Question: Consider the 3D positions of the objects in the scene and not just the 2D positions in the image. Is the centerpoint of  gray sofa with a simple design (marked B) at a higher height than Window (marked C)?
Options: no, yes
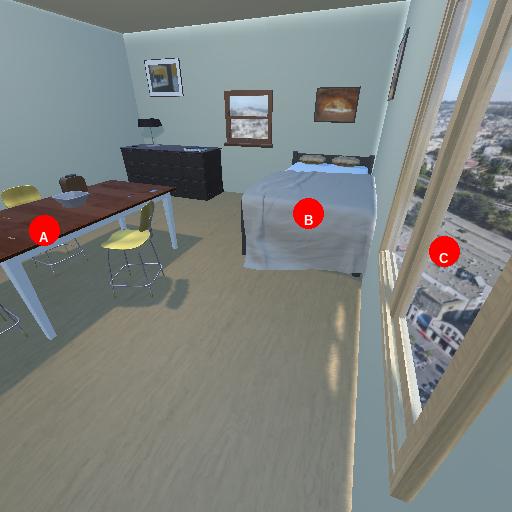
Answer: no